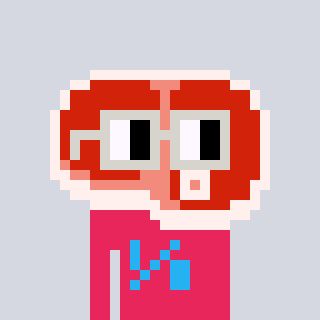
a pixel art character with square light gray glasses, a steak-shaped head and a redpinkish-colored body on a cool background